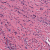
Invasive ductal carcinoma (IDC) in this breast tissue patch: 0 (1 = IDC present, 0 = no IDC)